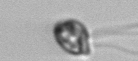
Label: flagellate_morphotype1